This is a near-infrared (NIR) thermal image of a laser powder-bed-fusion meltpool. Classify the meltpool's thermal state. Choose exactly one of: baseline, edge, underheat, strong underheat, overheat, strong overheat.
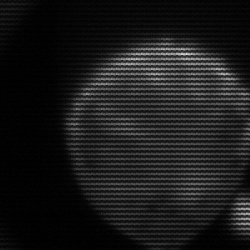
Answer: edge